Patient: sex M, age 45
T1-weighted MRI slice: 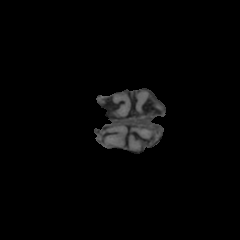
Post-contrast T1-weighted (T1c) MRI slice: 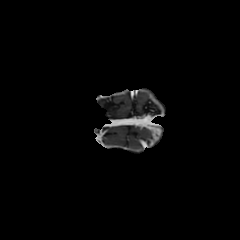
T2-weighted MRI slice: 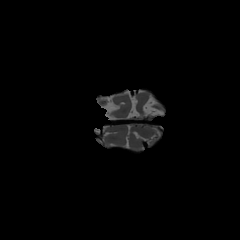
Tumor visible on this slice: no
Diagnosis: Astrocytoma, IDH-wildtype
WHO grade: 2